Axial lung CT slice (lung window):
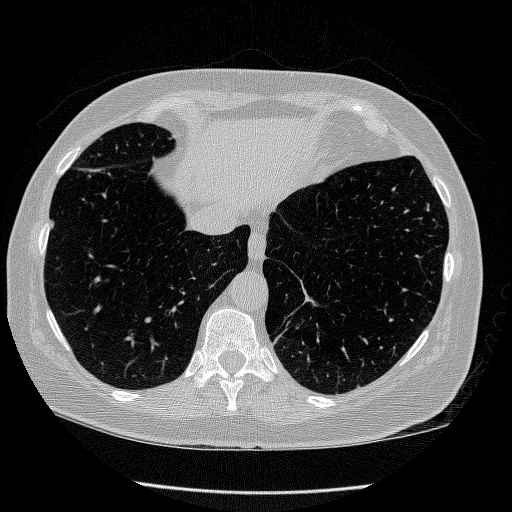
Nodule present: yes
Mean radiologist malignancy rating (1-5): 2